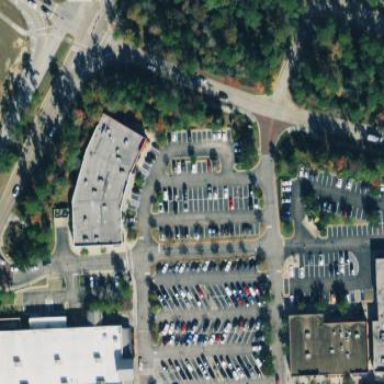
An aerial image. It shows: Parking area.